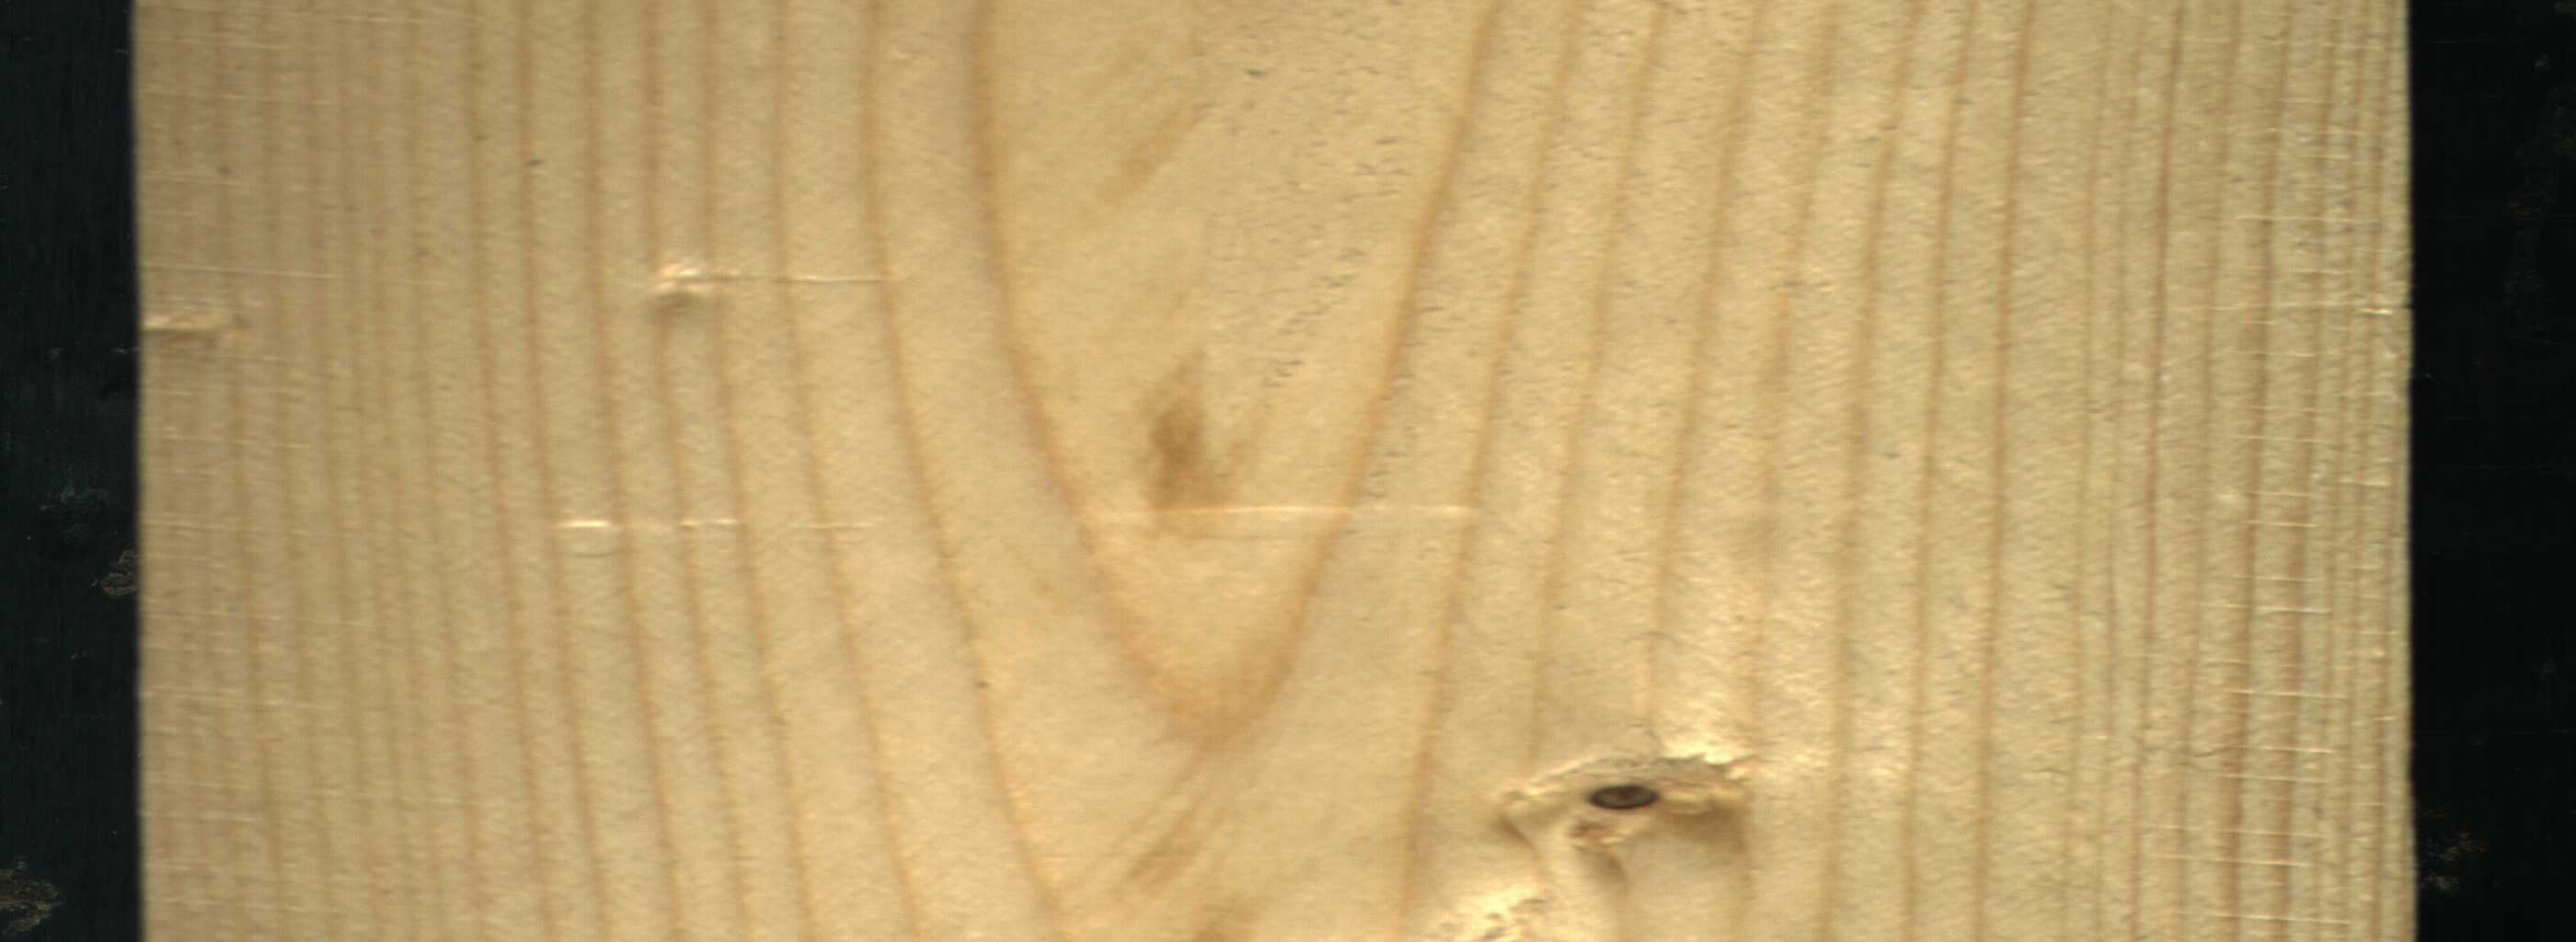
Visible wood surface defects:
Dead_Knot